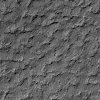
Atmospheric dust classification: not_dusty